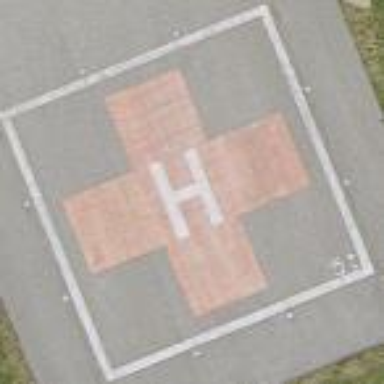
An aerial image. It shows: Image showing helipad at airport.